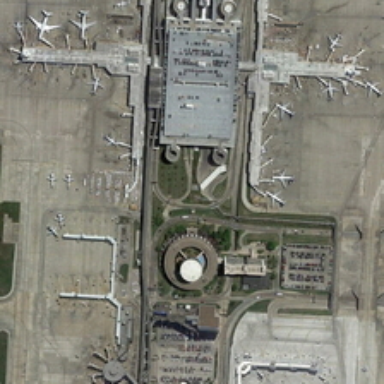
Many planes are parked near a building with several parking lots .